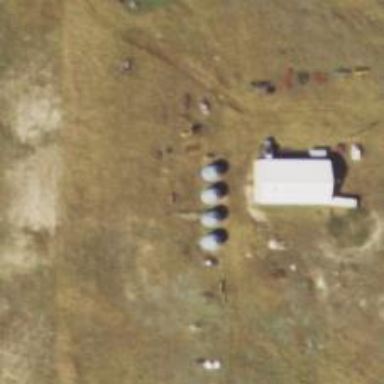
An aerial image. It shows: Silo.